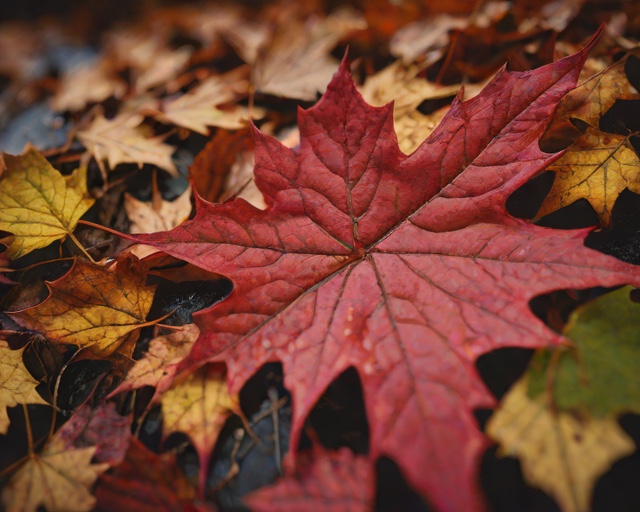
Category: Autumn